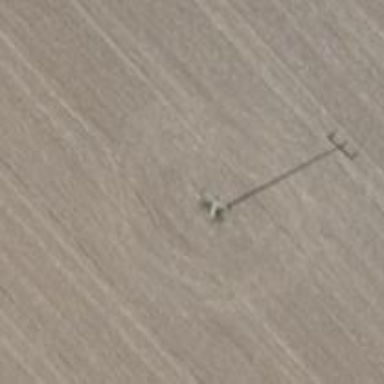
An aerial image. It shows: Power pole.